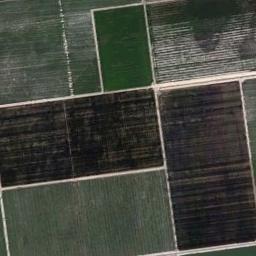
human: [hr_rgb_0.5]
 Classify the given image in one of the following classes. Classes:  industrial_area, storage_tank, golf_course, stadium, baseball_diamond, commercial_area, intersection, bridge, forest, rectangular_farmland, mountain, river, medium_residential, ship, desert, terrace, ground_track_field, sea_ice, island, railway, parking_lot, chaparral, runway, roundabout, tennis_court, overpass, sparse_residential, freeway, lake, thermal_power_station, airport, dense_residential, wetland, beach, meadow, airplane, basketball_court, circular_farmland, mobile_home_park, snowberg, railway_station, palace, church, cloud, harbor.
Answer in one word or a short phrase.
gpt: rectangular_farmland